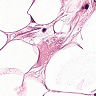
Metastatic tissue present: yes